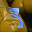
Label: 3